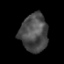
Tissue: prostate
Cell type: T cells
Senescence score: 0.3109
Nuclear area (px): 1022
Mean DAPI intensity: 74.902